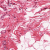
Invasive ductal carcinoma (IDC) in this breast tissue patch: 0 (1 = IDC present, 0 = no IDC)